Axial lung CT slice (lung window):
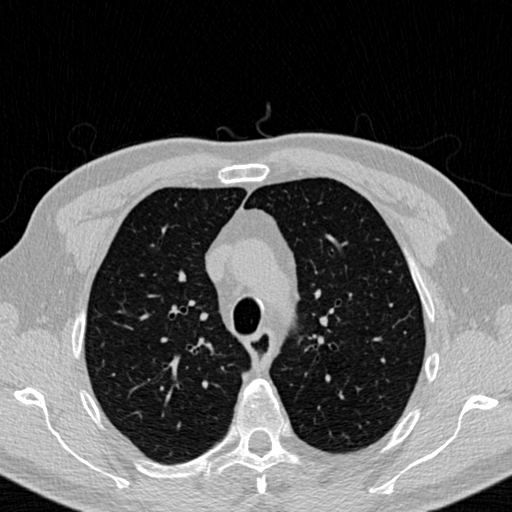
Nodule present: no